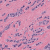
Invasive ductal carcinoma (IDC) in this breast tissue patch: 1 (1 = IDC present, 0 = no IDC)